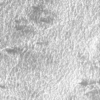
Label: not_dusty